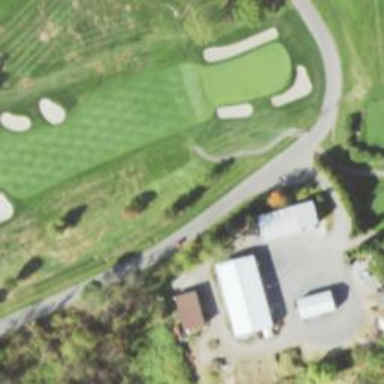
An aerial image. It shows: Path used for both walking and golf.